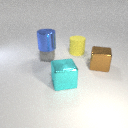
large cyan metal cube to the right of small gray rubber cube